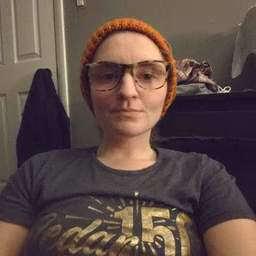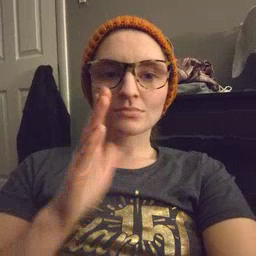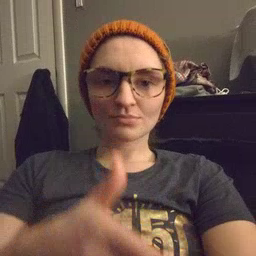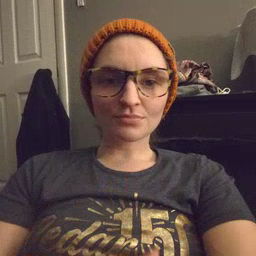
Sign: after